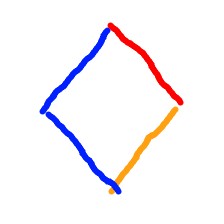
Shape: rhombus